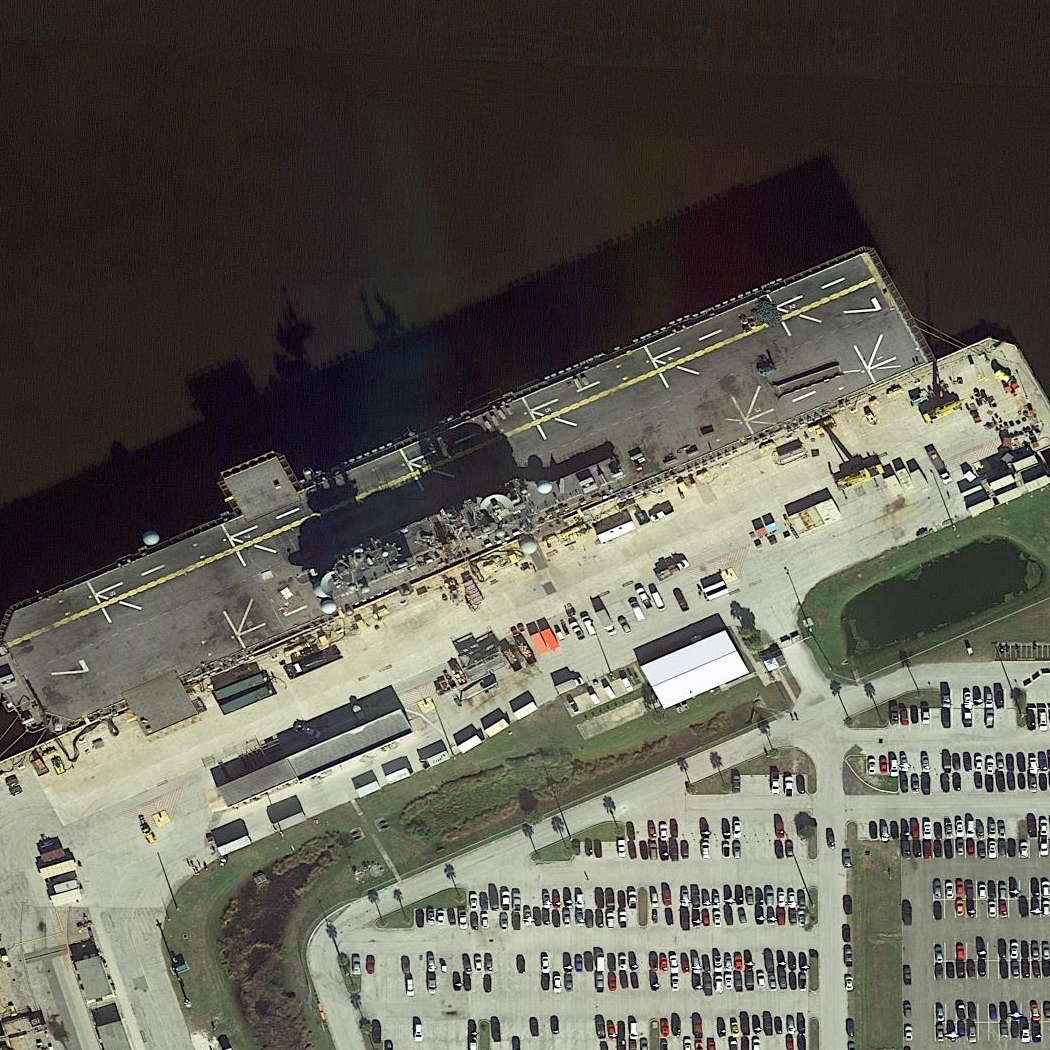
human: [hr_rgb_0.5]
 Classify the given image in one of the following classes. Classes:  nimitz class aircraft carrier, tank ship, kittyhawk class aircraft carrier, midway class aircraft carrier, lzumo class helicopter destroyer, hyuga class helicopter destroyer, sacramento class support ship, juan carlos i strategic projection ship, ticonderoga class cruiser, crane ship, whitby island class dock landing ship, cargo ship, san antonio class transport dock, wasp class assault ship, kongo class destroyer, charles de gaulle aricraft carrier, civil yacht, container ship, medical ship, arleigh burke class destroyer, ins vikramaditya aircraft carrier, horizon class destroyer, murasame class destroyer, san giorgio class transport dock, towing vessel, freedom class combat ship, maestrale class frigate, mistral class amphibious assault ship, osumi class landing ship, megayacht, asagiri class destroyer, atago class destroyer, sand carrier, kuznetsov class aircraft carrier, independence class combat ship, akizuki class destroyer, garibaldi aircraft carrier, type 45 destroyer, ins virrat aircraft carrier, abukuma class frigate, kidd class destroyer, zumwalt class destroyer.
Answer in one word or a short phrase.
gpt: Wasp class assault ship